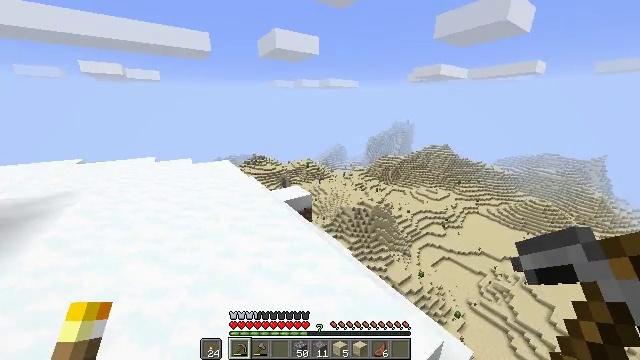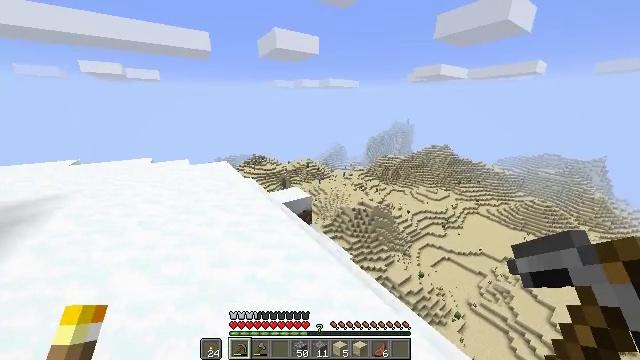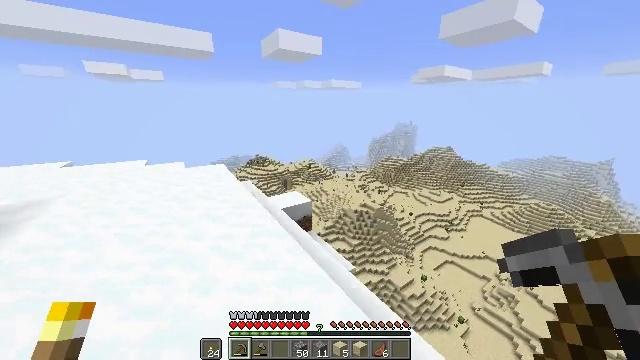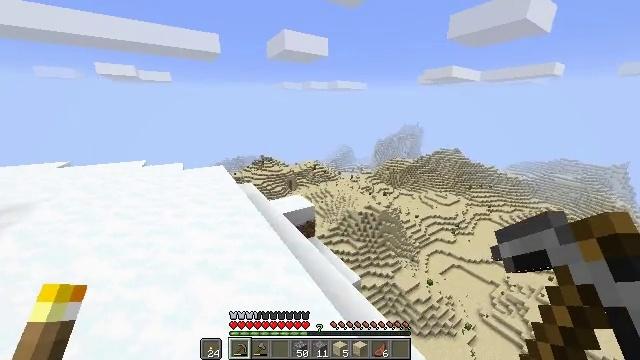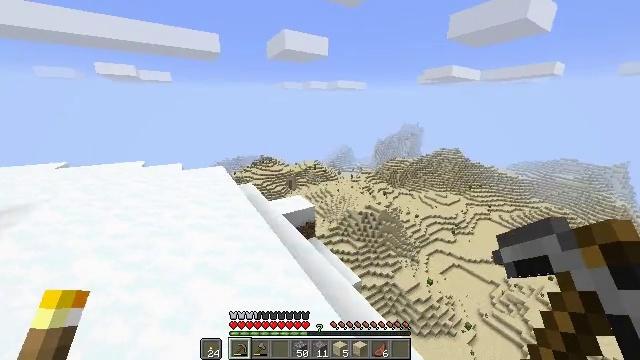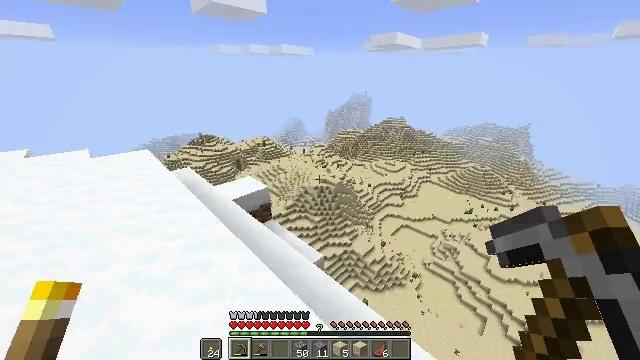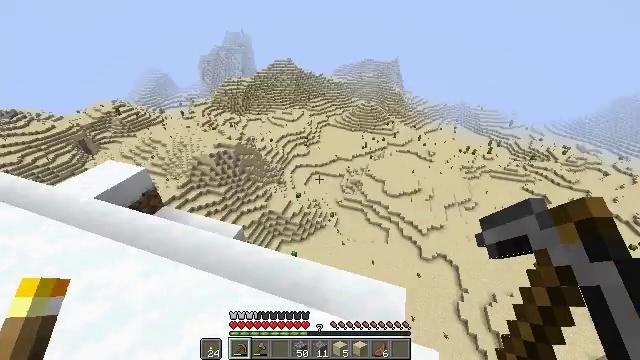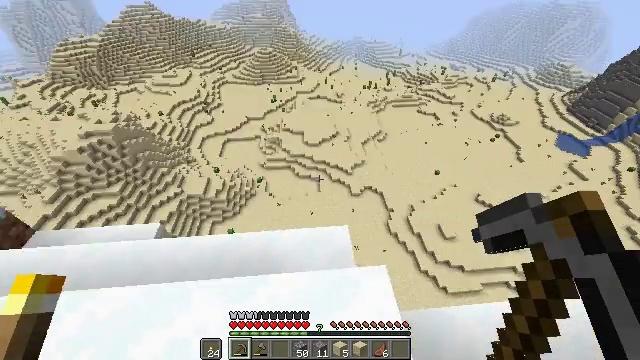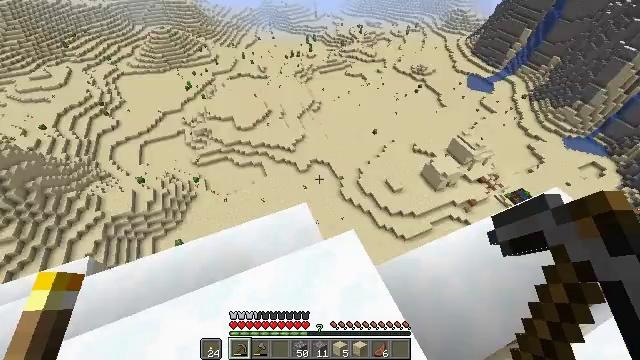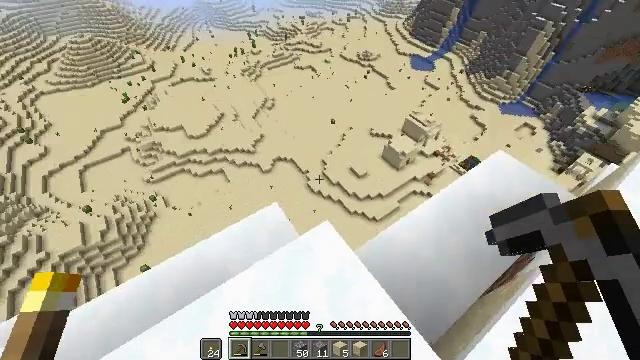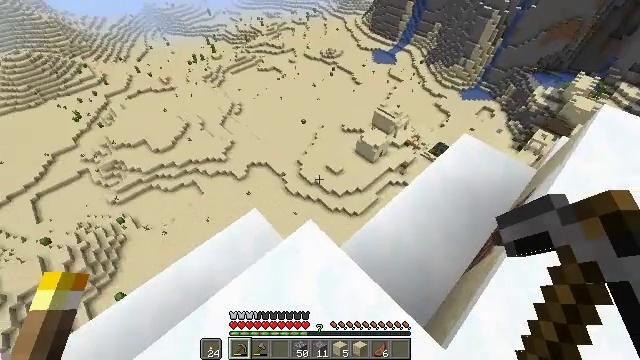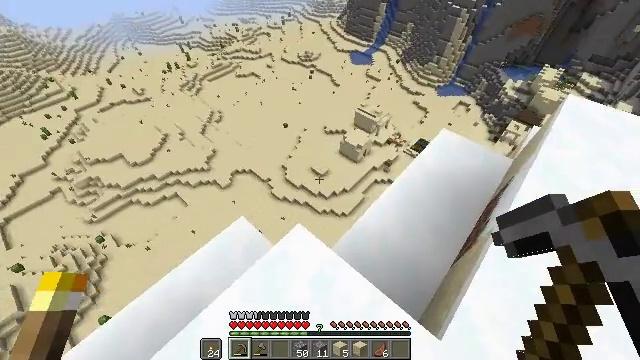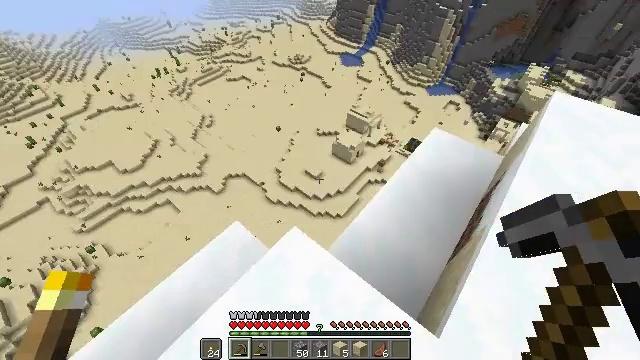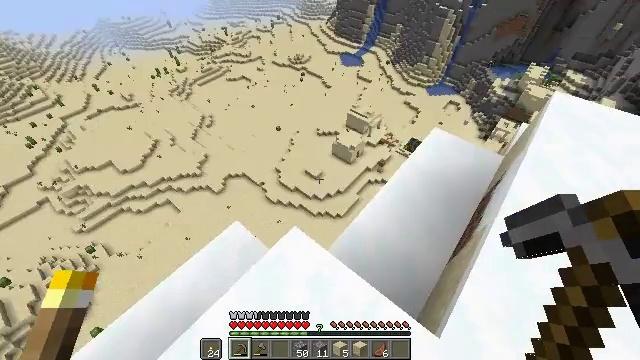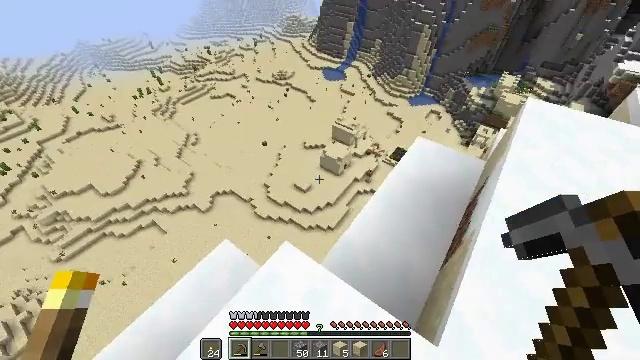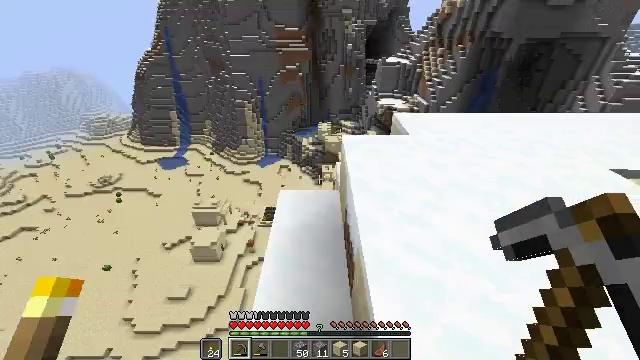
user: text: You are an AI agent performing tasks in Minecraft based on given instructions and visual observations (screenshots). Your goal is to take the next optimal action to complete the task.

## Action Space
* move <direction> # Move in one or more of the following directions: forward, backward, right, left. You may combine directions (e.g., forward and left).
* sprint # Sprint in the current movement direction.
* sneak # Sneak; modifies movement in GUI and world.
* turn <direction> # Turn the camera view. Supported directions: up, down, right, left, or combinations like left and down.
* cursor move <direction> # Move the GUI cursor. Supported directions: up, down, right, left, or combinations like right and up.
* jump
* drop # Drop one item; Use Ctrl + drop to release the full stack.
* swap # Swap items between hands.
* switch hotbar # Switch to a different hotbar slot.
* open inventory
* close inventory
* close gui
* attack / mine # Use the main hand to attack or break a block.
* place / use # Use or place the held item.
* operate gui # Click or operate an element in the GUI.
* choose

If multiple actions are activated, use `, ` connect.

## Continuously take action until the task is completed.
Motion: motion action
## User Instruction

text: Drop a gray wool.
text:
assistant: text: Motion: move forward
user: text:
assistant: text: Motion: move forward
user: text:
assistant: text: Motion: move forward, turn left
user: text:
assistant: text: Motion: no_op
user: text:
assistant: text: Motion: turn right and down
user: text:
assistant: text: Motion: turn right and down
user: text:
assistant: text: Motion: turn right and down
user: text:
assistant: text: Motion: turn right and down
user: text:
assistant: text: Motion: turn right and down
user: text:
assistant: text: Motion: turn right
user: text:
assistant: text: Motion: turn right
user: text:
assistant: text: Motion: turn right
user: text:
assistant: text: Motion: no_op
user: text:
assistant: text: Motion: turn right and up
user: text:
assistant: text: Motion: turn right and up
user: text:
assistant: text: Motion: turn right and up
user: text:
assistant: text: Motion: turn right and up
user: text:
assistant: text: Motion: turn right and up
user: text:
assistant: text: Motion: move forward, turn right and up
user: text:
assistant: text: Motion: move forward, sprint
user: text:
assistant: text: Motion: move forward, sprint
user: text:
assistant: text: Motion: move forward, sprint
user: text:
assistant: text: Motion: move forward, sprint
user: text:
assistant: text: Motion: move forward, sprint
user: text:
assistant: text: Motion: move forward, sprint, turn left and down
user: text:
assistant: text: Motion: move forward and move left, sprint, turn left and down
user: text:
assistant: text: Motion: move forward and move left, sprint, turn left
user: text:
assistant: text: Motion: move forward and move left, sprint, turn left
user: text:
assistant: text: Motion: move forward and move left, sprint, turn left
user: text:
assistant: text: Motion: move forward and move left, sprint